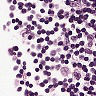
Metastatic tissue present: no